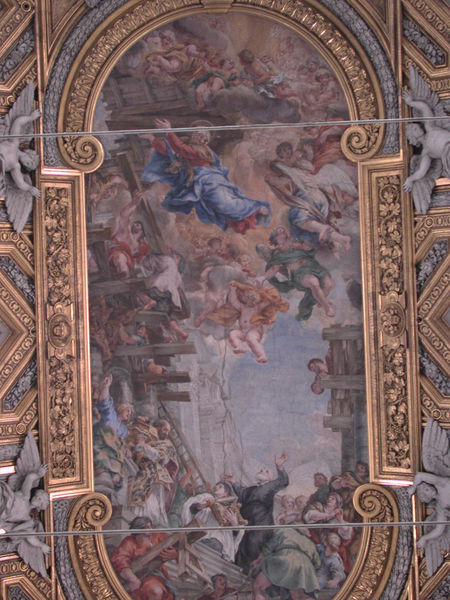
Titel: Fresken der Apsis, in der Kuppel und im Langhausgewölbe in Santa Maria in Vallicella in Rom
Künstler: Pietro da Cortona
Standort: Rom, S. Maria in Vallicella (EU - I - Latium)
Schlagwörter: blau, flügel, gemälde, gott, himmel, nackt, wolken, menschen, schwarz, ausblick, dach, rot, barock, kleidung, stein, kirche, gewand, gold, decke, rosa, fliegen, engel, putte, rahmung, italien, oben, volk, holzdecke, beten, malen, rom, gemäuer, leben, christus, pastor, heilige, deckengemälde, fresko, schnecke, heilig, putten, maria, leier, göttlich, himmelfahrt, deckenmalerei, perspektivisch, but, illusionistisch